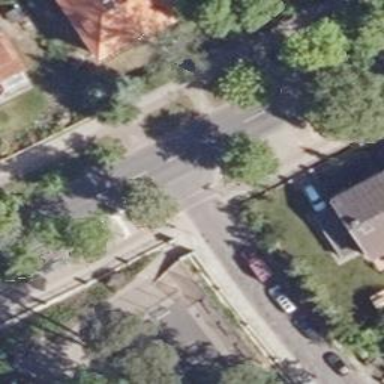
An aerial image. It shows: Footway along the road.